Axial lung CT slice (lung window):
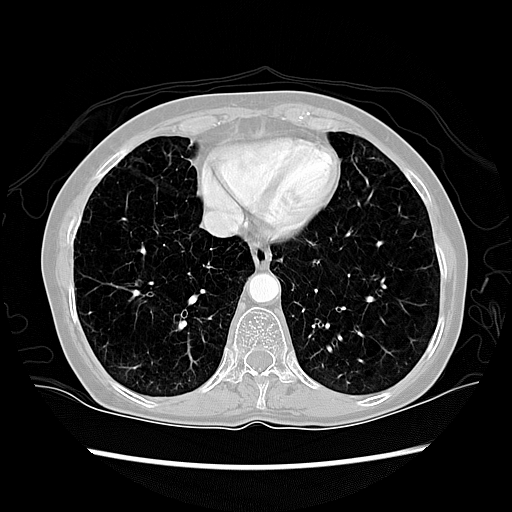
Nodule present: no